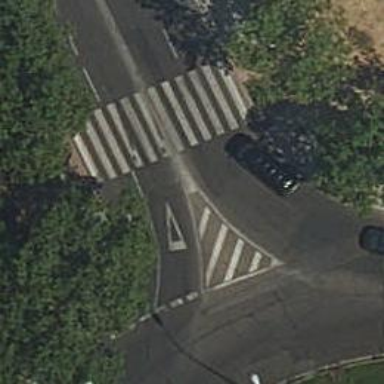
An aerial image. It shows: Road with traffic signals at the crossing.